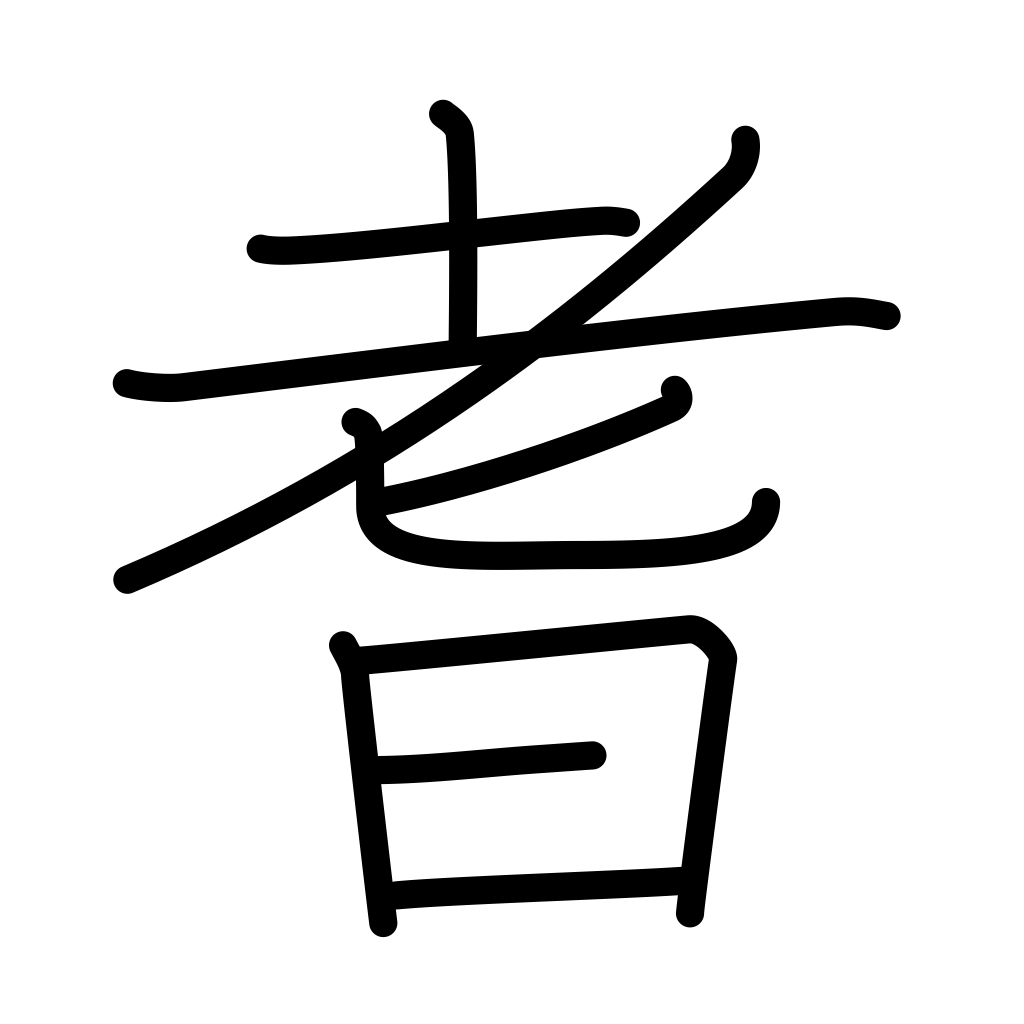
Meaning: senility